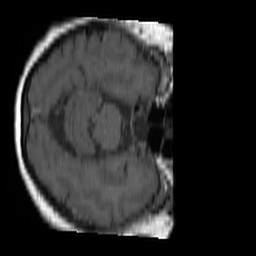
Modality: T1w
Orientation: axial
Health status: ill
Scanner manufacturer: siemens
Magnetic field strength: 1.5 T
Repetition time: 0.477 s
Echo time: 0.0082 s